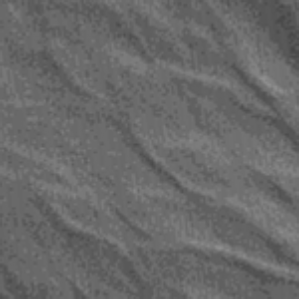
Label: frost